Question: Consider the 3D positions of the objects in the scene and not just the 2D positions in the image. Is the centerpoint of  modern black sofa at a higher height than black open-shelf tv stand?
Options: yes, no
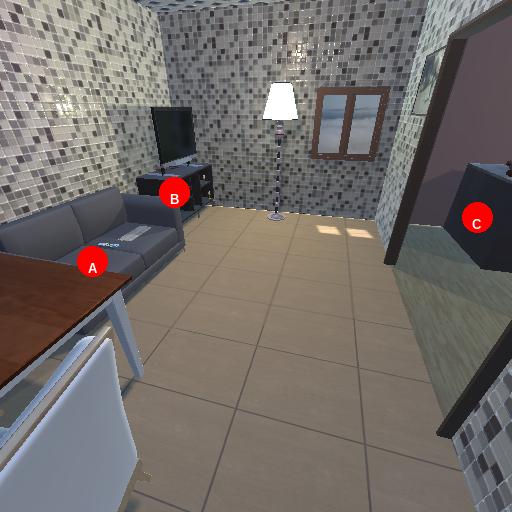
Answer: yes